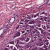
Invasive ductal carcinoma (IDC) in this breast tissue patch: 1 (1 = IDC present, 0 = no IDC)